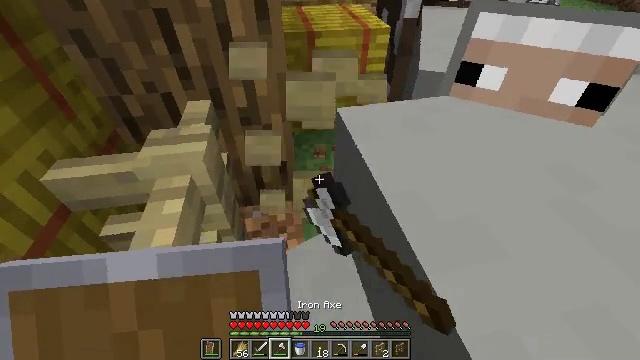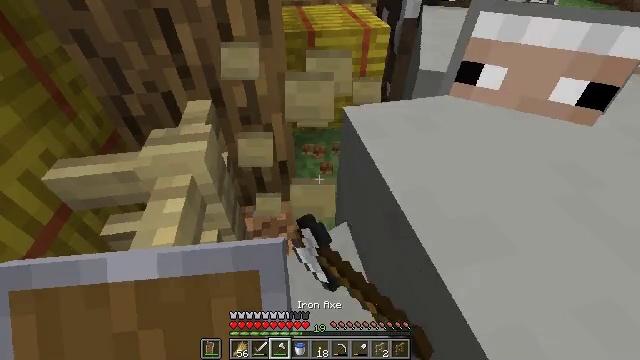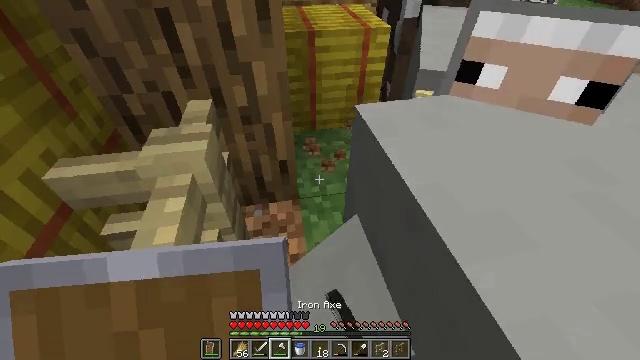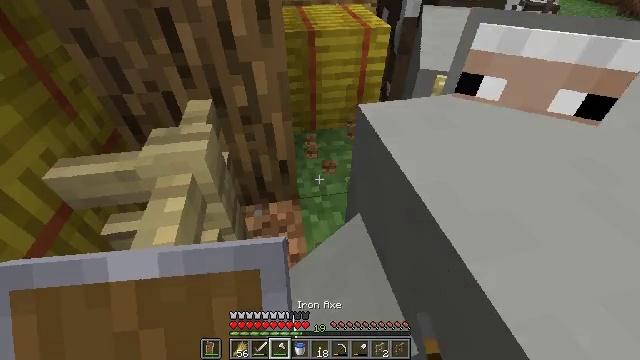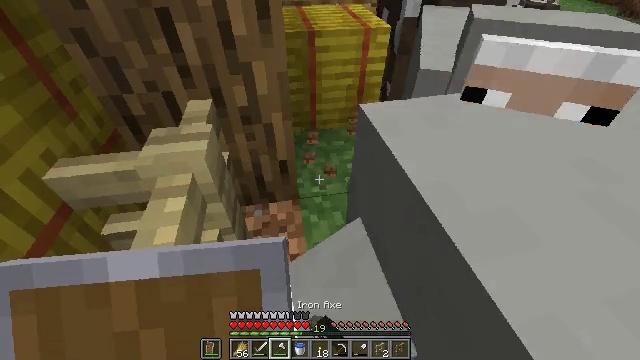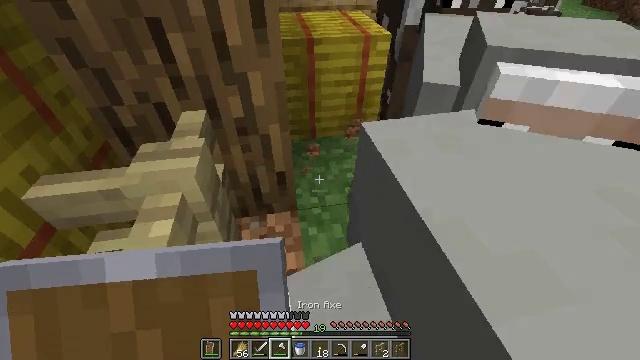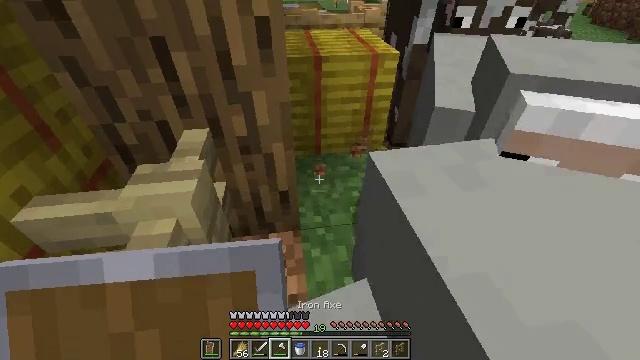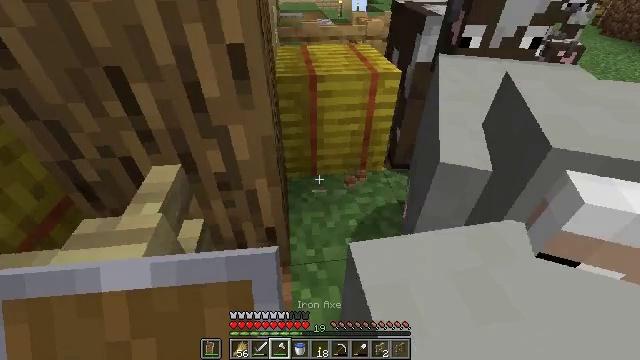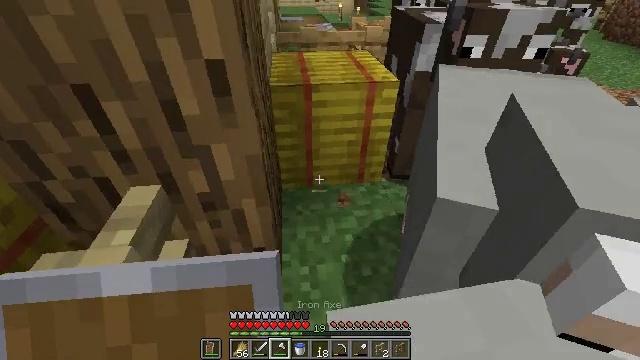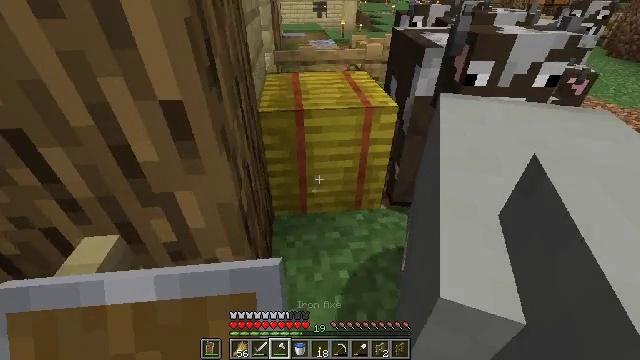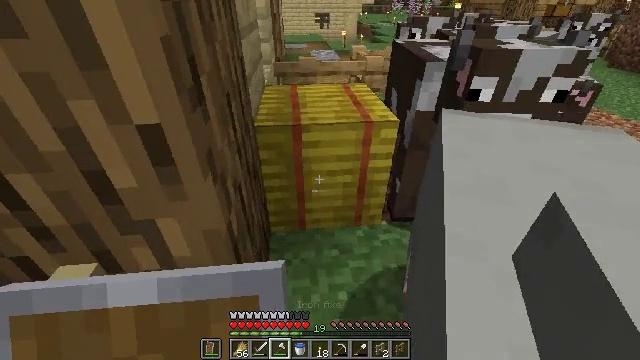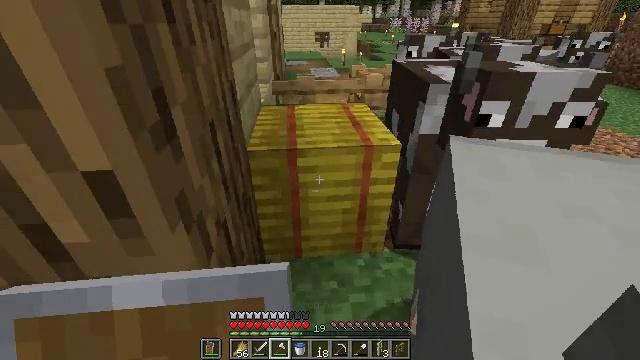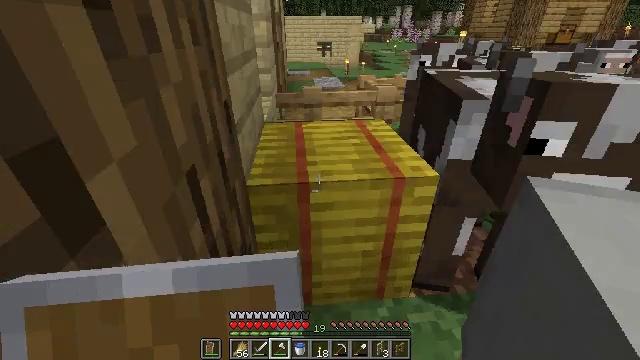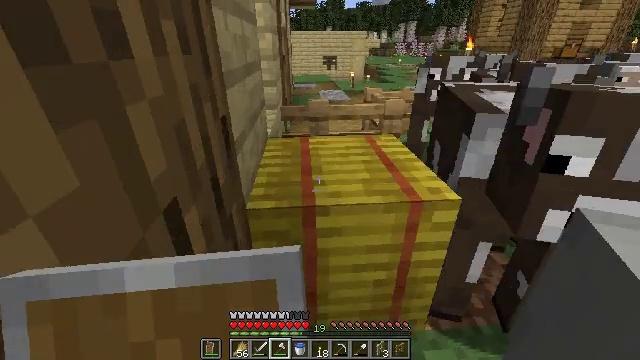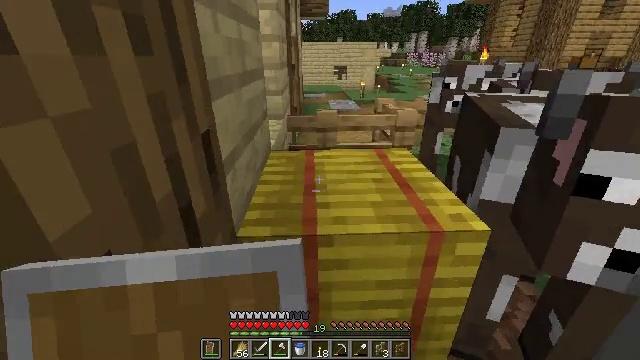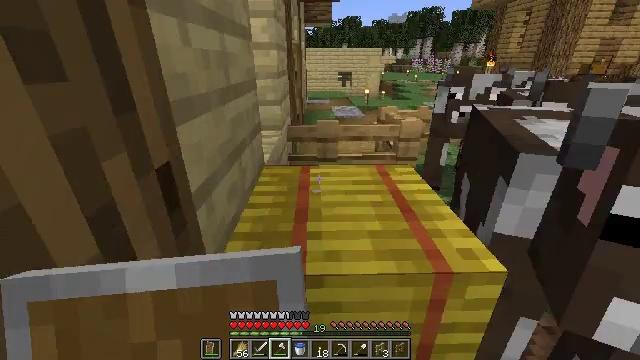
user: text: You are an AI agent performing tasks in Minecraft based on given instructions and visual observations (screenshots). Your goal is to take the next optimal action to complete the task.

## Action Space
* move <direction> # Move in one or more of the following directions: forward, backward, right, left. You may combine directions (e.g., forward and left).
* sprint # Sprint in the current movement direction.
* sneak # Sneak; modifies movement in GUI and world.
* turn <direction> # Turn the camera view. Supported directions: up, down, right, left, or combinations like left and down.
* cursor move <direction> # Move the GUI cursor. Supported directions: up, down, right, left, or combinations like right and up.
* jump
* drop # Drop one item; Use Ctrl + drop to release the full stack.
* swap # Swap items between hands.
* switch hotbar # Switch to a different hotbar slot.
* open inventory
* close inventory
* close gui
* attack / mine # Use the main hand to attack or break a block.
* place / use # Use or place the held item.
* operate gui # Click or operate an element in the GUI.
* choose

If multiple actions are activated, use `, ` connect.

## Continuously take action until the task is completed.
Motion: motion action
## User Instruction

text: Remove birch planks to collect them.
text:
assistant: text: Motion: attack / mine
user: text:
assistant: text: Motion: attack / mine
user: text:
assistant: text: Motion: attack / mine
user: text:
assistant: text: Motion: no_op
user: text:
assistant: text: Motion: move forward
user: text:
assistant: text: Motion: move forward, turn left and up
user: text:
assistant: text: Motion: move forward and move right, turn left and up
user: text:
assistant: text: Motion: move forward and move right
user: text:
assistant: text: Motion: move forward and move right, turn up
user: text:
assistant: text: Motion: move forward and move right, turn up
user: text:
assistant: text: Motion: move forward, turn up
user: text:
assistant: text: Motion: move forward, turn up
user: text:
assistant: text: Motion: move forward, turn left and up
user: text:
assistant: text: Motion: move forward and move right, turn left and up
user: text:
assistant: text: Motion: move forward and move right, turn left and up
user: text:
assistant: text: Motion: move forward and move right, turn left and up, jump
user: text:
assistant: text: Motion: move forward and move right, jump
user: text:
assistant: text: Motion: move forward and move right, turn left, jump
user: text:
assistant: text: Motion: move forward and move right, jump
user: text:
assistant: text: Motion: move forward and move right, turn left, jump
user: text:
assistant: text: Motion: move forward and move right, turn left and down
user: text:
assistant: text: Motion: move forward and move right, turn left and down
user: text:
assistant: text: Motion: move forward and move right, turn left and down
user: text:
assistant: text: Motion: move forward, turn left and down
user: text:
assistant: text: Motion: move forward, turn left
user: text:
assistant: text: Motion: move forward, turn left
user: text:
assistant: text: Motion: turn left and down
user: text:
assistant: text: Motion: turn left
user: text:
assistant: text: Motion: turn left
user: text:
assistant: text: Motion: turn left